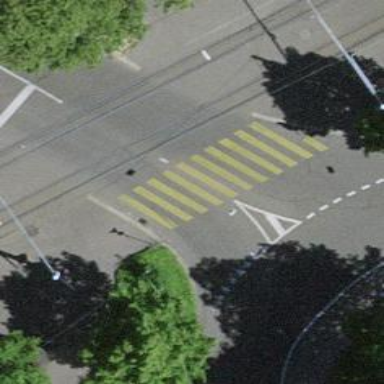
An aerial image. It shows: Tram level crossing on the railway.